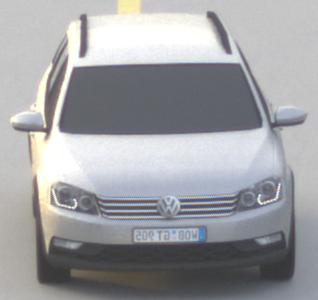
Make: VW
Model: Passat Alltrack 1.8 TSI
Detailed model: Passat (B7) Alltrack
Model produced from: 2012/03
Model produced until: 2013/06
Doors: 5
Color: white
Road condition: dry road
Daytime: sunrise or sunset
Contrast: low contrast